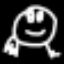
Label: frog